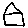
Label: house